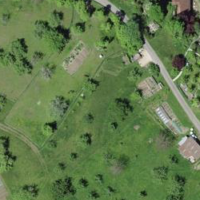
EUNIS habitat code: 52
Species observed at this site:
Cymbalaria muralis